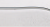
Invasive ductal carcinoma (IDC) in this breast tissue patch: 0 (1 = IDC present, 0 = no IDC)